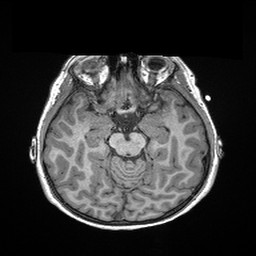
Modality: T1w
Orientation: coronal
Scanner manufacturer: siemens
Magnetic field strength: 3 T
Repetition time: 2.3 s
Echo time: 0.00298 s